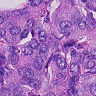
Metastatic tissue present: yes